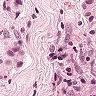
Metastatic tissue present: yes